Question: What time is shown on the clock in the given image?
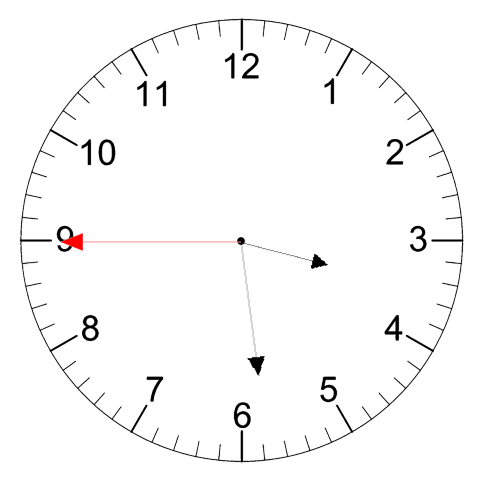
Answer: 03:28:45